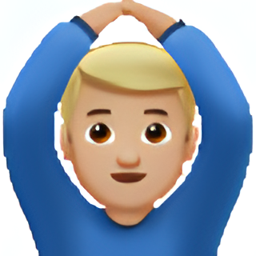
Name: man gesturing ok type 3
Emoji: 🙆🏼‍♂️
Group: People & Body
Sub-group: person-gesture